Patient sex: M
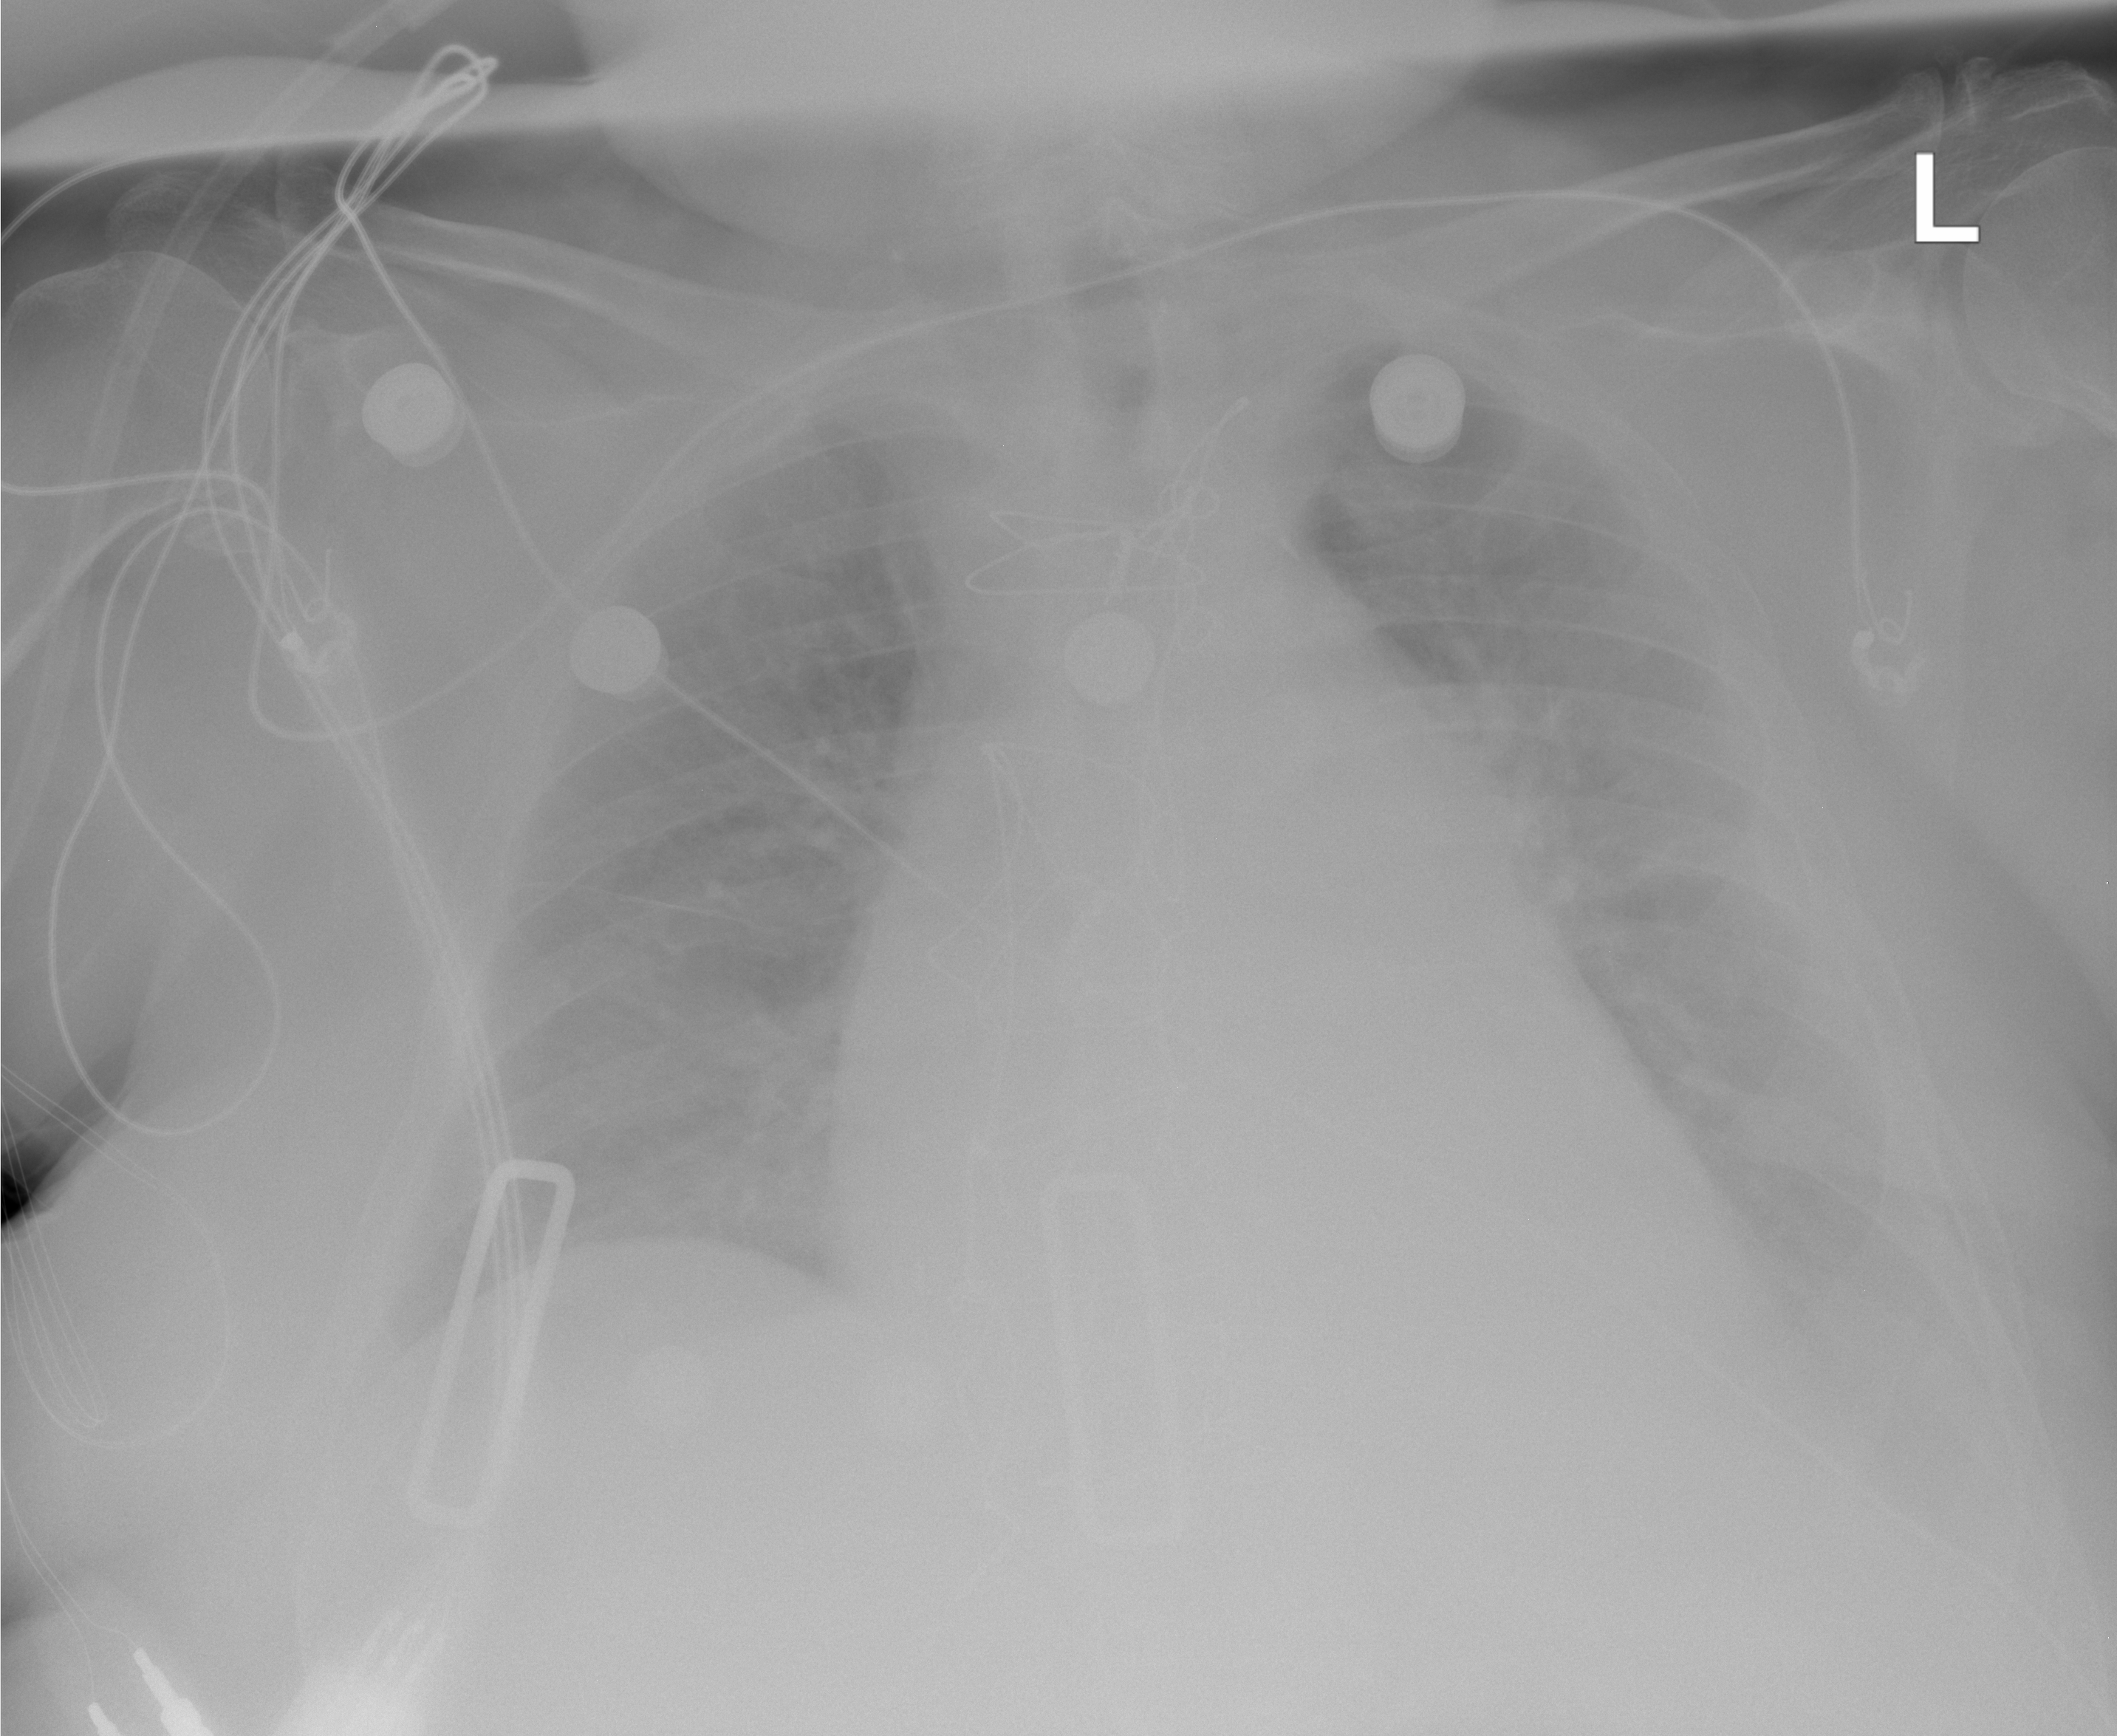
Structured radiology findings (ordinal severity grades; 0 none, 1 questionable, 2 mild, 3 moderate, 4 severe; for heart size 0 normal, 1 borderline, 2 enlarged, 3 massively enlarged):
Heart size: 2
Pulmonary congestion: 2
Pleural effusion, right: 0
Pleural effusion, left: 0
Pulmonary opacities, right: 0
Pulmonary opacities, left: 0
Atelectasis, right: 0
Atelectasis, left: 0